Question: I am newbie in using d3 library, I am trying to have equal space between the legends. In the current stage of my work -attached- does not provide equal spaces.
I would like to know how I could able to fix.

Here is the code that I have so far:
'''
var margin = { top: 20, right: 50, bottom: 30, left: 60 };
self.drawLegends = function () {
var legendData = [{ "color": "blue", text: "Normal Distribution" }, { color: "green", text: " Ave A" }, { color: "red", text: "Ave B" }]
var legends = self.svg.selectAll("g legends").data(legendData);
var legendBox = legends.enter()
.append("g")
.attr("transform", function (d, i) { return "translate(" + parseFloat((i + 1) * (($("#chart").width() - margin.left - margin.right) / 4)) + ",-10)" })
var circles = legendBox.append("circle")
.attr("r", 5)
.attr("stroke", "black")
.attr("fill", function (d, i) { return d.color })
legendBox.append("text")
.attr("dx", function (d) { return 10 })
.attr("dy", function (d) { return 5 })
.attr("fill","white")
.text(function (d) { return d.text })
},
'''
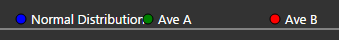
Answer: Here's an updated fiddle with what I think you're after: <URL>
When you first draw the 'circle' and 'text' in each 'g' element, don't use a transform. Then, select each 'g' and get the text length (using 'getComputedTextLength()') to calculate the translation you want:
'''
svg.selectAll("g")
.attr("transform", function (d, i) {
var x_pos = d3.select(this).select("text").node().getComputedTextLength() + 20;
x_offset = x_offset + x_pos;
return "translate(" + (x_offset - x_pos + margin.left) + ", 20)"
})
'''